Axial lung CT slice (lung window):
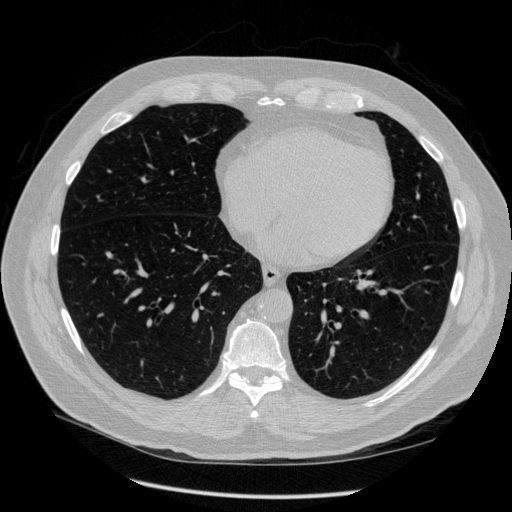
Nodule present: no